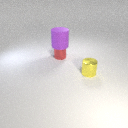
large purple rubber cylinder above small red metal cylinder